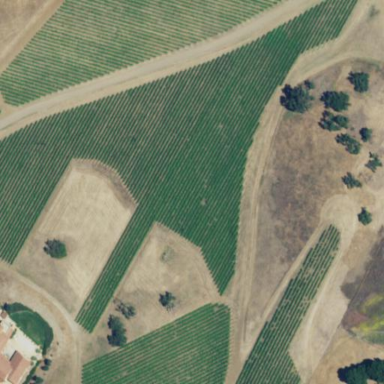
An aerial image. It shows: Unique farmland with vineyards growing grapes.